Question: What app is for learning languages?
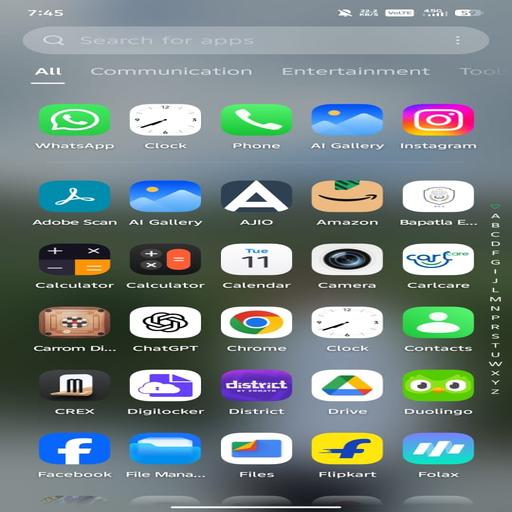
Answer: Duolingo